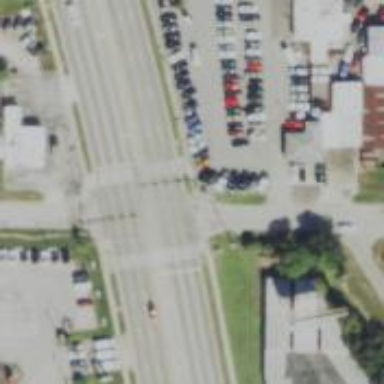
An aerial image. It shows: Marked road crossing.